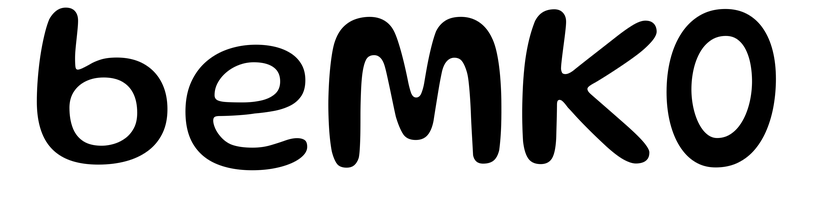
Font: Gluten_Regular